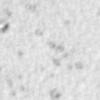
Label: no_change